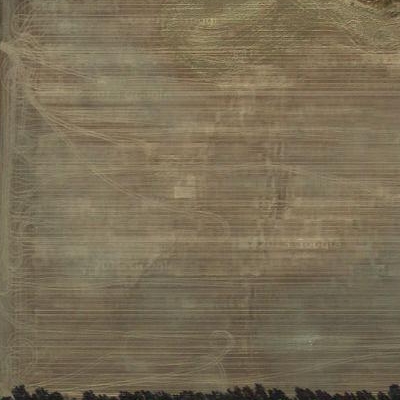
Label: bField